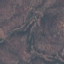
Label: HerbaceousVegetation